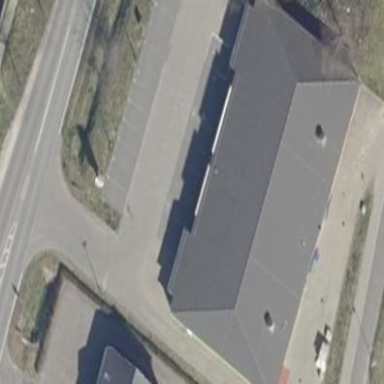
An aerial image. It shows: Building.